Current action and preconditions to check: trajectory_clear

Your task: For each precondition in the list above, predict whether it will hold at this action.

Consider the current scene as observed from the mobile robot's camera, and analyze the predicted future states of all dynamic agents (e.g., people, animals, vehicles, or any moving entities) within the NEXT SECOND.

IMPORTANT: Only answer "very likely" if you are absolutely certain—based on strong, clear evidence—that a dynamic agent will violate the precondition in the predicted future state. Do NOT answer "very likely" for unlikely, ambiguous, or low-probability risks.

Ask yourself for each precondition: Is there a high probability, with clear and convincing evidence, that the predicted future states of any dynamic agent will interfere with the predicted future state of the currently executing action within the NEXT SECOND, causing that precondition to fail?

Assess the risk level based on these predictions. Use "likely" or "very likely" if motions create a clear risk of interference.

Use "neutral" or "improbable" if agents are nearby but their predicted paths are clearly diverging or non-conflicting.

Failure Risk Categories: "very improbable", "improbable", "neutral", "likely", "very likely"

Answer Format: Output ONLY the probability_of_failure value from these categories: "very improbable", "improbable", "neutral", "likely", "very likely"

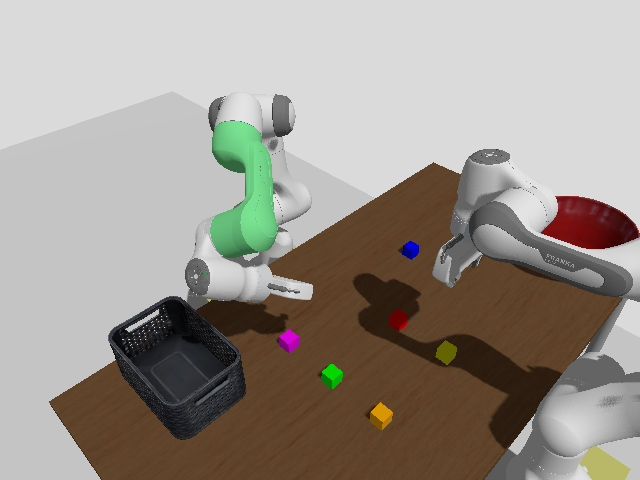

Answer: very improbable